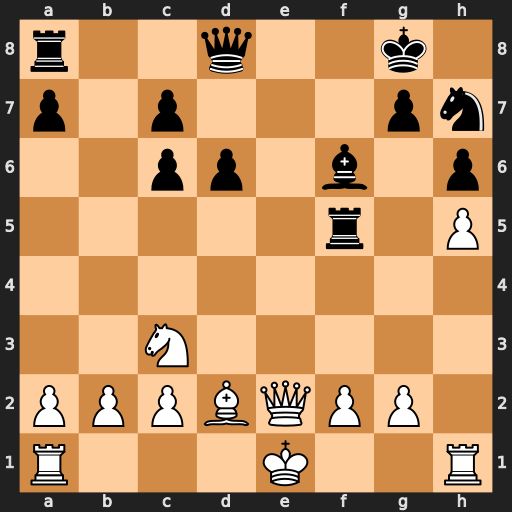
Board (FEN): r2q2k1/p1p3pn/2pp1b1p/5r1P/8/2N5/PPPBQPP1/R3K2R
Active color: w
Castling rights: KQ
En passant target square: -
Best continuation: Qe6+ Kh8 Qxf5